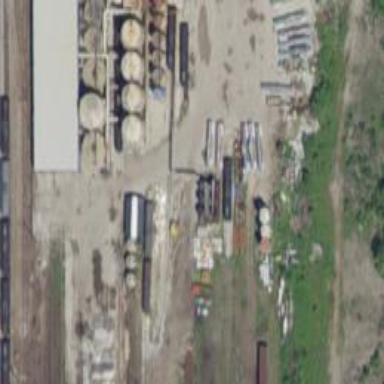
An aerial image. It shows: Rail spur service.